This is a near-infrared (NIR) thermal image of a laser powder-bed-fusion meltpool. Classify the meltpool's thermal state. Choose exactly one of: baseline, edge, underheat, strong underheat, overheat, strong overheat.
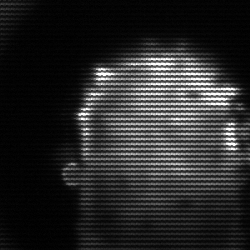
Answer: baseline